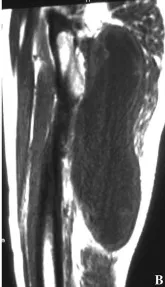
Fifty-five-year-old woman with foreign body granuloma of the left posterior thigh. B and C: Sagittal T1- and T2-weighted images of the left posterior thigh. The mass had low intensities on T1- and high intensities on T2-weighted images to the muscles. The small fragment inside the mass showed low intensities to the muscles (arrow).
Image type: radiology (mri)